Field crop: tomato
Growth stage: 1
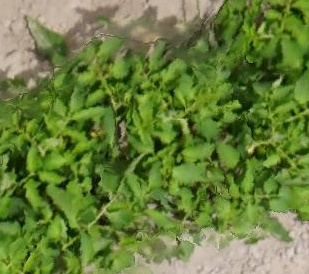
Species: tomato